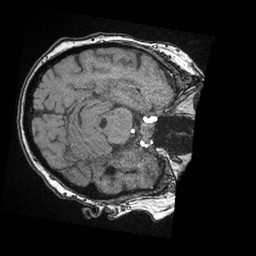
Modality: angio
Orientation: axial
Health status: ill
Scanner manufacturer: siemens
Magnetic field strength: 1.5 T
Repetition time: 0.026 s
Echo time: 0.007 s